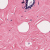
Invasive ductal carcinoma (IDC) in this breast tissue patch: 0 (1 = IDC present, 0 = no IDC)